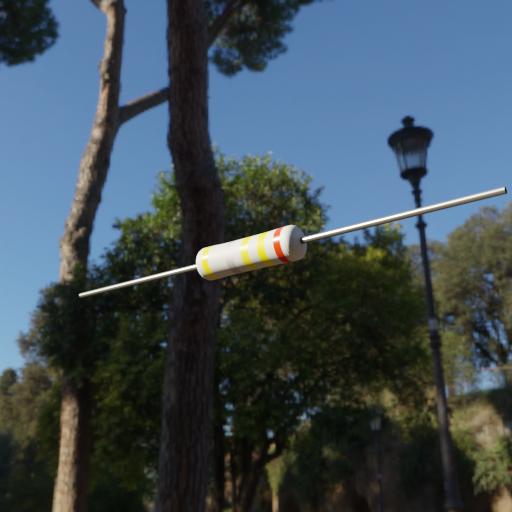
Resistor colour bands (in order): yellow, silver, yellow, yellow, red